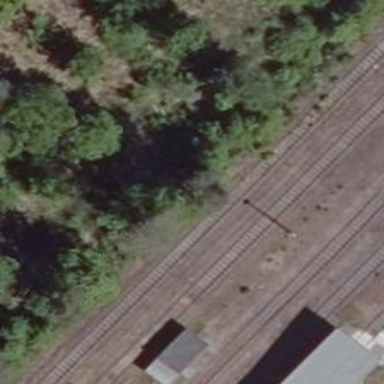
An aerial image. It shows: Abandoned spur railway.